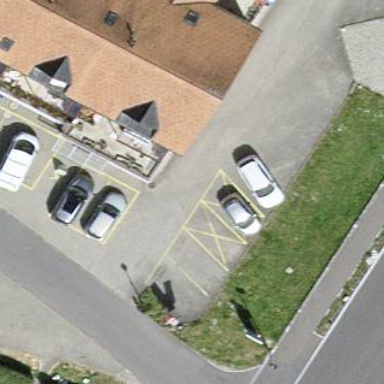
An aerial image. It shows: Parking area with surface.